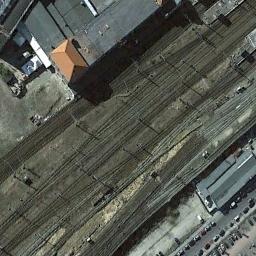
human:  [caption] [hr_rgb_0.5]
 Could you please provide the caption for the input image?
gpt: Many buildings of different shapes and sizes are beside the railway .

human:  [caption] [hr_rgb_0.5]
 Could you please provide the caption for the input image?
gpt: These railways are flanked by some buildings .

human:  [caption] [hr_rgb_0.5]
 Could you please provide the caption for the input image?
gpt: The railway is next to some houses and parking lot .

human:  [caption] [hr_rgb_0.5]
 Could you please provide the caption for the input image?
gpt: There are many trees in the middle of the two railways .

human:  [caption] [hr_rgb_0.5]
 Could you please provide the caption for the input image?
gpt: There are some buildings beside the railway .